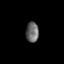
Tissue: skin
Cell type: Epithelial cells
Senescence score: 0.271
Nuclear area (px): 255
Mean DAPI intensity: 103.565